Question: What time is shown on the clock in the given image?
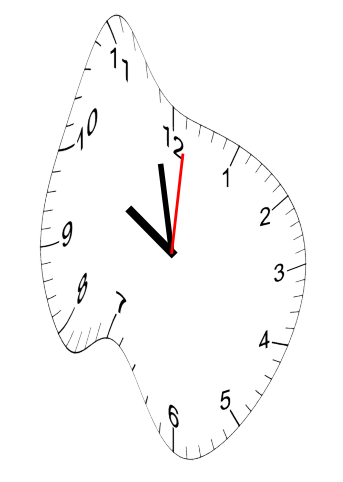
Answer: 09:58:01